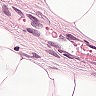
Metastatic tissue present: yes